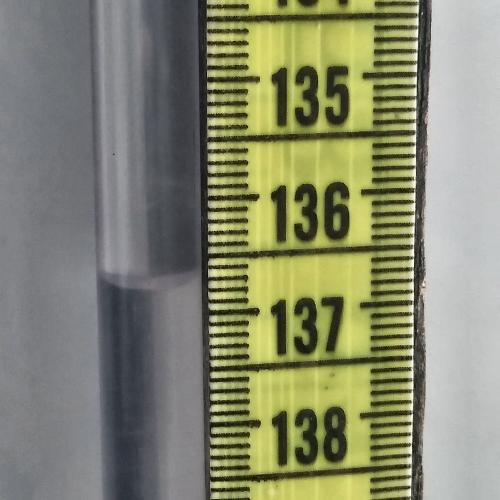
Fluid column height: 136.7 cm